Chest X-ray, AP view. Patient: 30 years old, sex F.
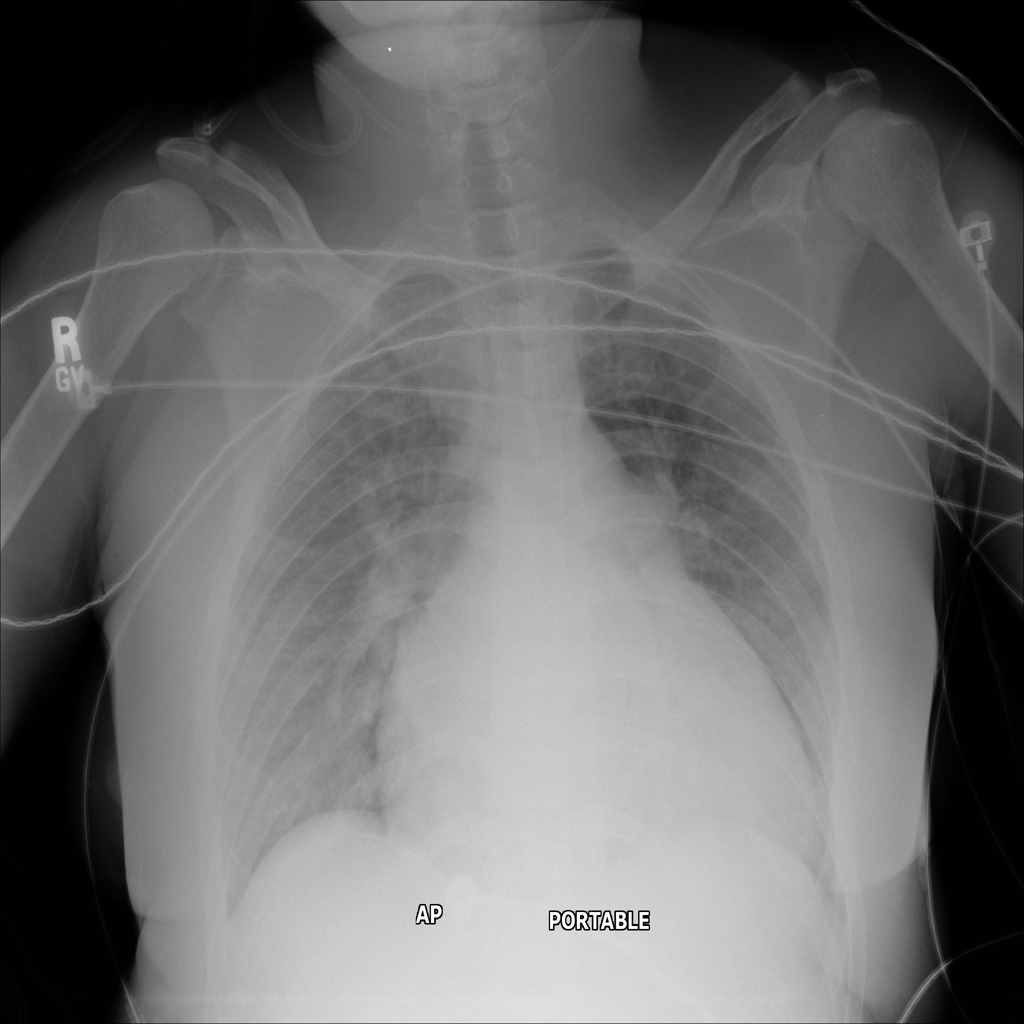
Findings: Cardiomegaly, Edema